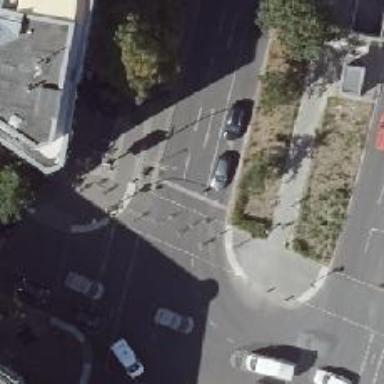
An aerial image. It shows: Road with traffic signals.